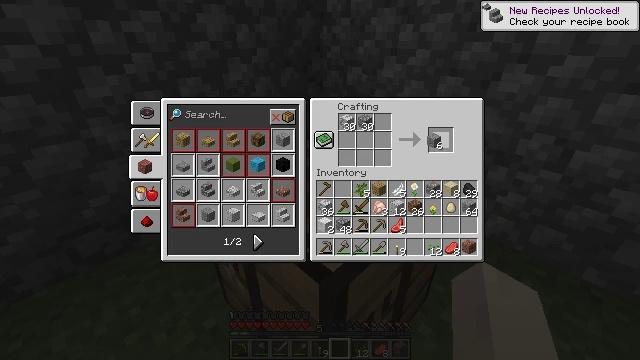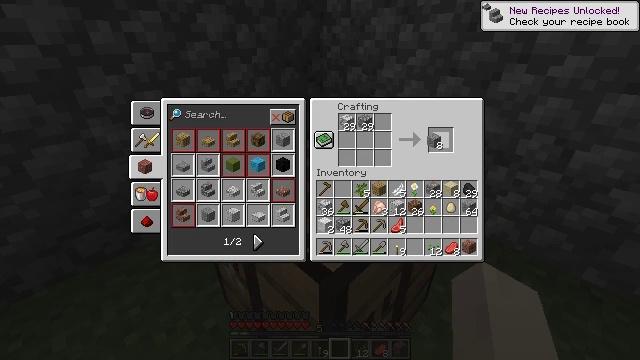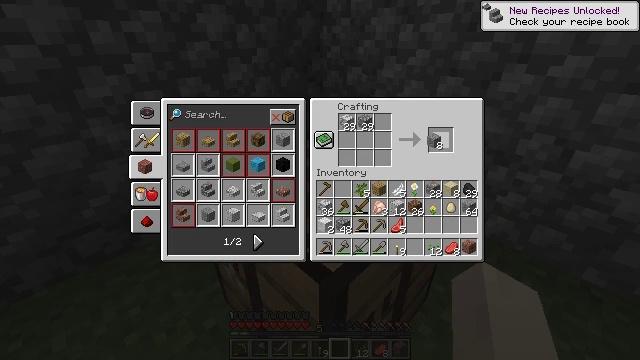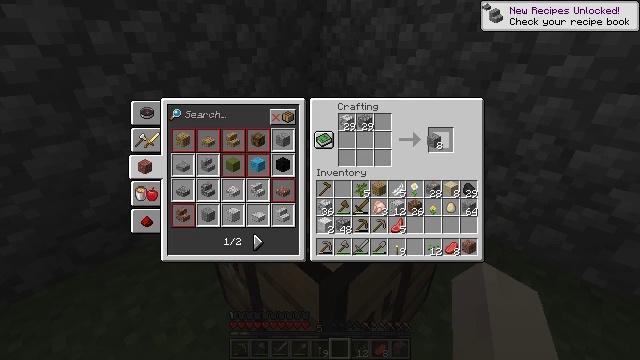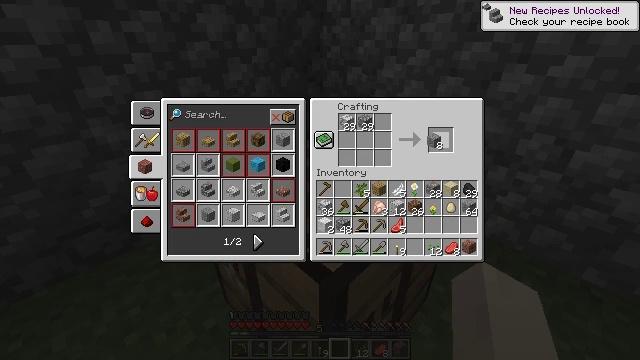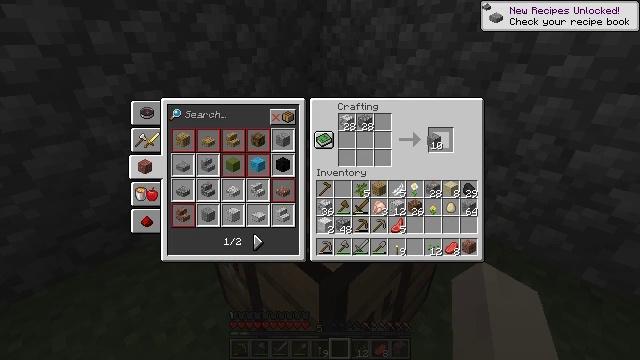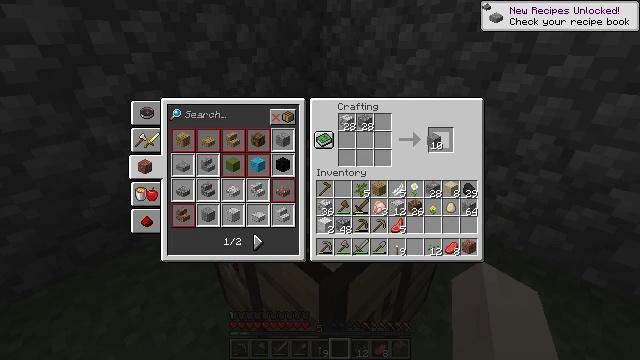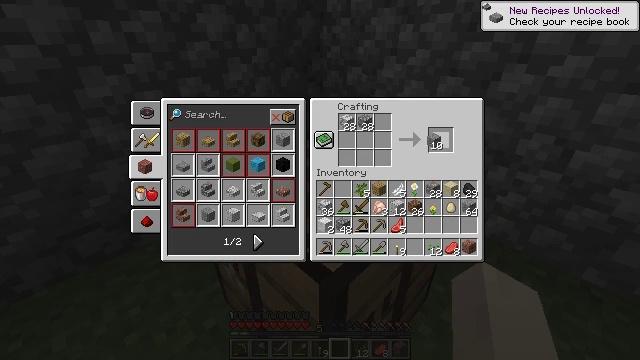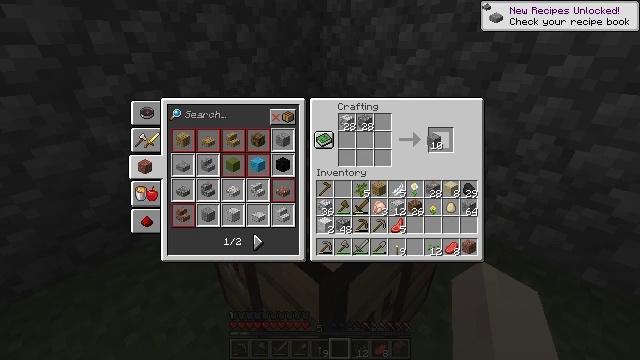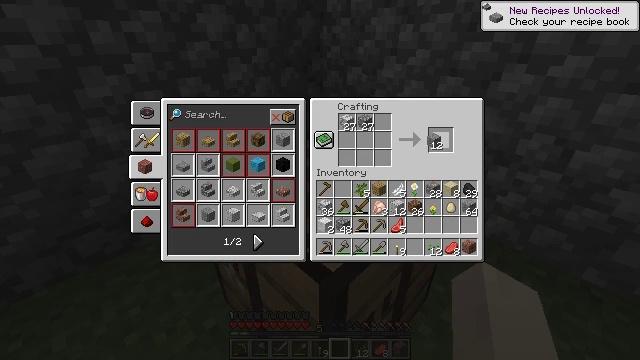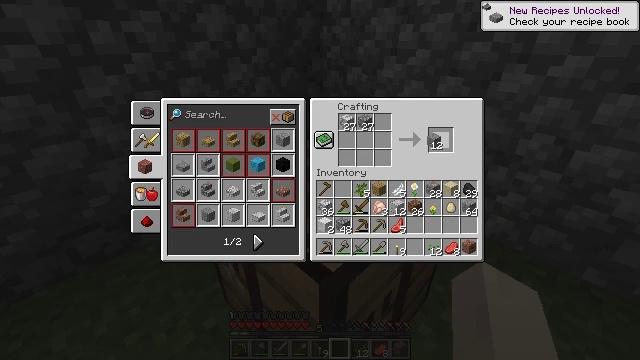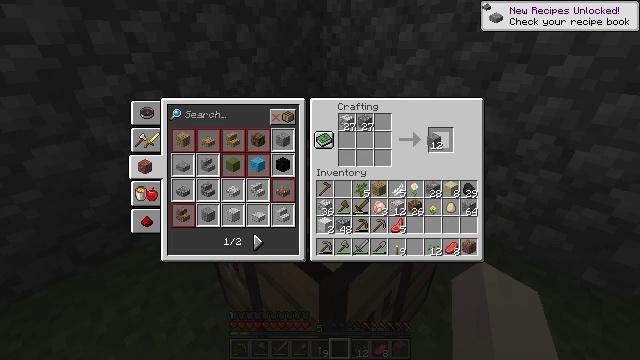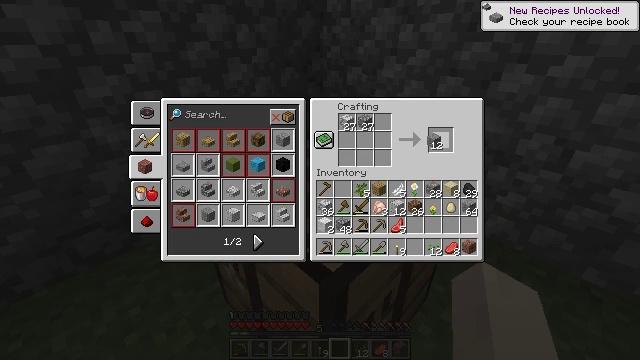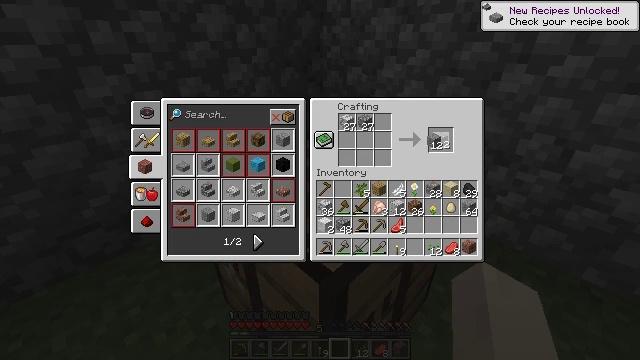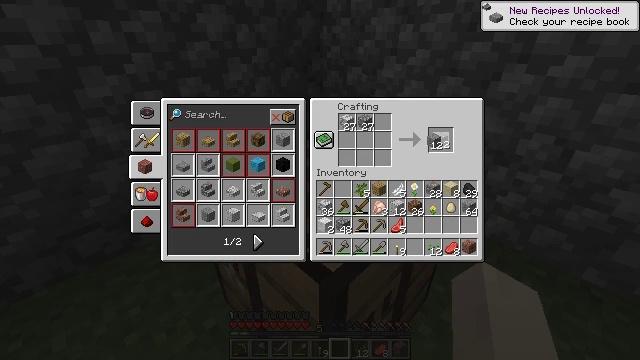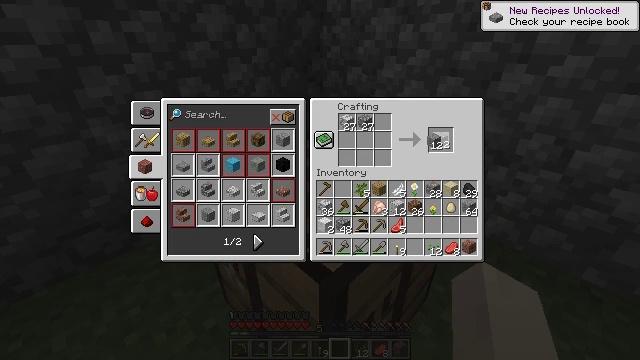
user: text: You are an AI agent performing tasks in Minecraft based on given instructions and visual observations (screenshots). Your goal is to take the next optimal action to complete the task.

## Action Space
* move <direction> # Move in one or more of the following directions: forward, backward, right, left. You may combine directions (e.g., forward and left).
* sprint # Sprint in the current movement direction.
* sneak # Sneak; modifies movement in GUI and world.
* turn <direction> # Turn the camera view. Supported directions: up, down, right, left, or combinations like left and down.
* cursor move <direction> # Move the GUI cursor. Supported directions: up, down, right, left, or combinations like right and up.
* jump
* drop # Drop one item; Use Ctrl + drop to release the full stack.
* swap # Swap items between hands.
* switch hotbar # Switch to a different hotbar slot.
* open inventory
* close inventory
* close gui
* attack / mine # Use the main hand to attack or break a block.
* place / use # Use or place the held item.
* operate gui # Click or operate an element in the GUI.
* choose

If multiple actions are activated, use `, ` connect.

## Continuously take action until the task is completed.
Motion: motion action
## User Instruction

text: Create andesite in the crafting table.
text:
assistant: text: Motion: no_op
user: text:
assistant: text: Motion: operate gui
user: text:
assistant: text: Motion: operate gui
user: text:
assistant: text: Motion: operate gui
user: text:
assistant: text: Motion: no_op
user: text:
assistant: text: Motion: operate gui
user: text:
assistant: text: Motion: operate gui
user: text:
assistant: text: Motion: operate gui
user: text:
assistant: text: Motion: no_op
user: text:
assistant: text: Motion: operate gui
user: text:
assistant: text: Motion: operate gui
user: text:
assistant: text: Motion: no_op
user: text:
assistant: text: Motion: operate gui
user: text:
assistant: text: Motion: operate gui
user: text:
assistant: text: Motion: operate gui
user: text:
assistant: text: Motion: operate gui
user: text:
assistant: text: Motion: no_op
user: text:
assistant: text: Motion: operate gui
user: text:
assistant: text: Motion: operate gui
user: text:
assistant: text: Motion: operate gui
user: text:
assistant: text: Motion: no_op
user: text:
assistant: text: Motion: operate gui
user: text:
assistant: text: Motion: operate gui
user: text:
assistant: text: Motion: operate gui
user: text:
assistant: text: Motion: no_op
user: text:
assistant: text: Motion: operate gui
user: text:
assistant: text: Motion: operate gui
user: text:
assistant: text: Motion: operate gui
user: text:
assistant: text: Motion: no_op
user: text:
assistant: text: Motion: operate gui